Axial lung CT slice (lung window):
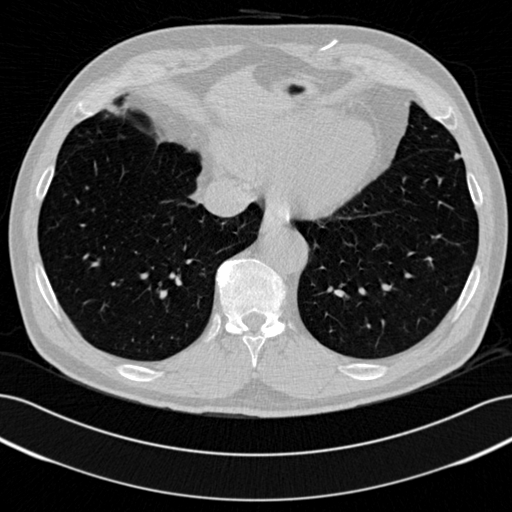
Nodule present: no